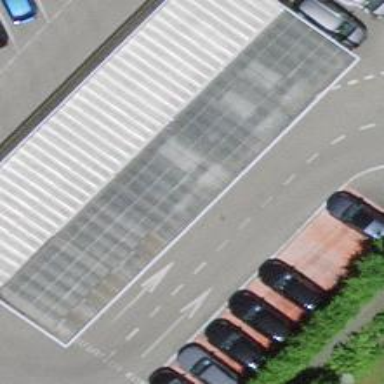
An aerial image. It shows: Shop that sells cars.